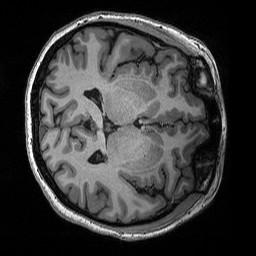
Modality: T1w
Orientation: axial
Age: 20
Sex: female
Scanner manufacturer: siemens
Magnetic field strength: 3 T
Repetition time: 2.53 s
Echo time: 0.0033 s